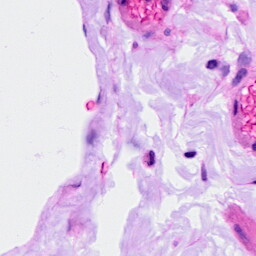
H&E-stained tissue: Ovarian